The plot is a Hilbert-envelope spectrum of a rotating bearing's acceleration signal, annotated with the bearing's characteristic defect frequencies. Based on the visible evidence, which condition applies: normal, inner_race, outer_race, ball?
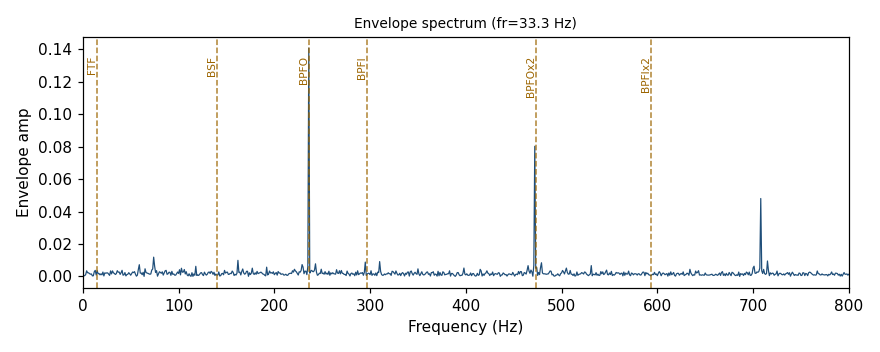
Answer: outer_race